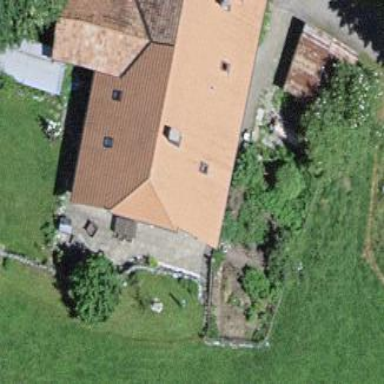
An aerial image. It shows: Farm building.